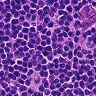
Metastatic tissue present: no